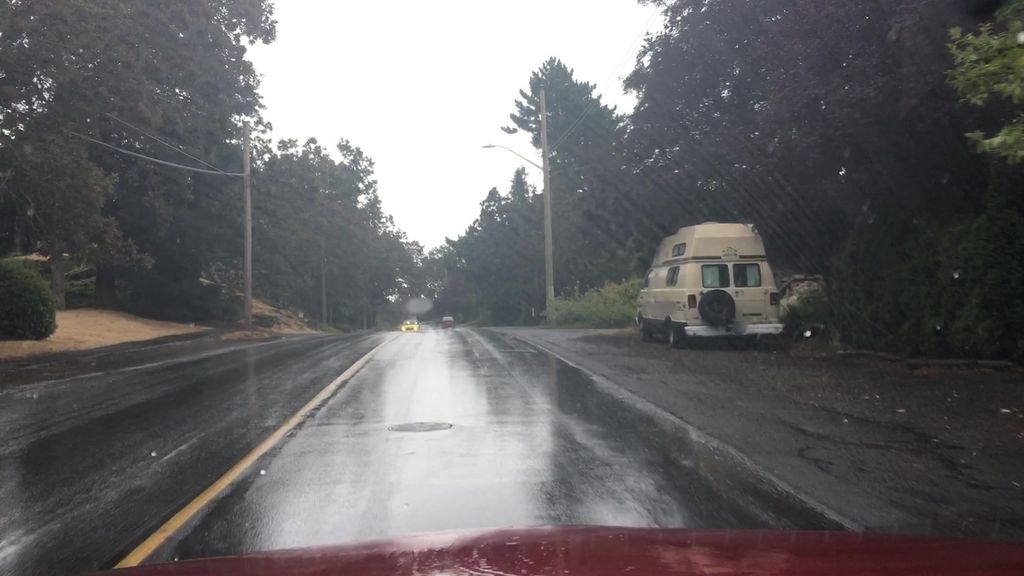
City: victoria